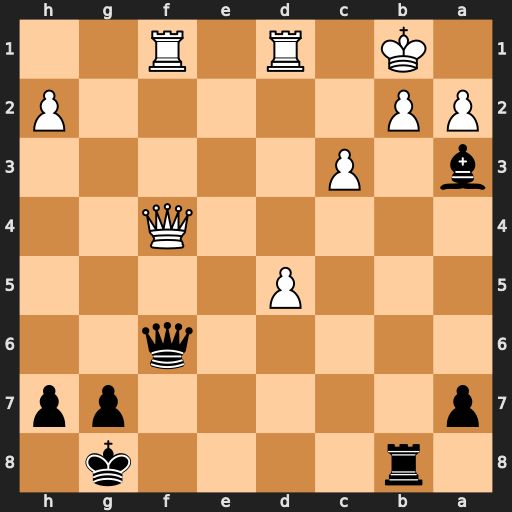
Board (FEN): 1r4k1/p5pp/5q2/3P4/5Q2/b1P5/PP5P/1K1R1R2
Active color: b
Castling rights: -
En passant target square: -
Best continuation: Qg6+ Kc1 Rxb2